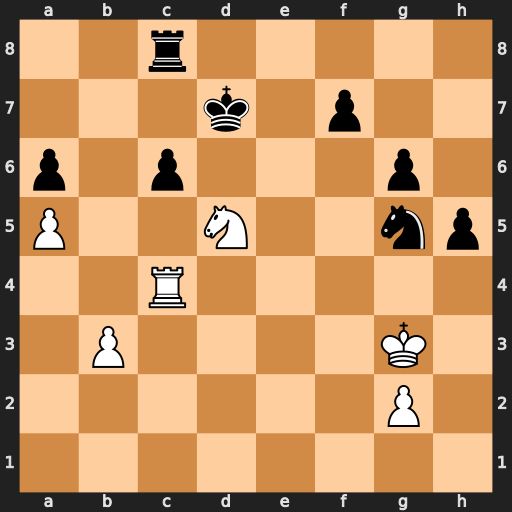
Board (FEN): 2r5/3k1p2/p1p3p1/P2N2np/2R5/1P4K1/6P1/8
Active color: w
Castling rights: -
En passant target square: -
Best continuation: Nb6+ Kc7 Nxc8